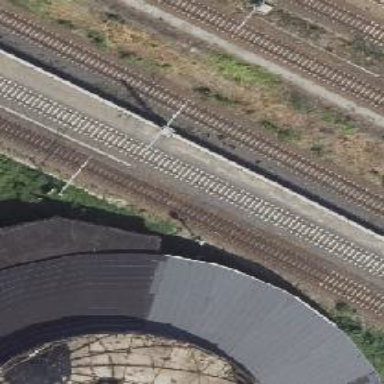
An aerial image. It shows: Railway signal.